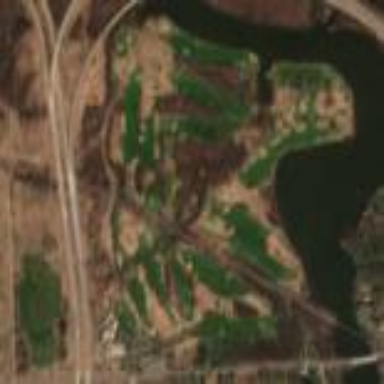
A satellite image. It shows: Golf course.